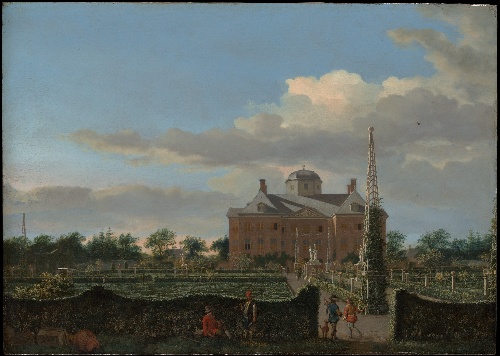
Title: The Huis ten Bosch at The Hague and Its Formal Garden (View from the South)
Artist: Jan van der Heyden
Artist bio: Dutch, Gorinchem 1637–1712 Amsterdam
Date: ca. 1668–70
Object type: Painting
Classification: Paintings
Medium: Oil on wood
Dimensions: 15 3/8 x 21 3/4 in. (39.1 x 55.2 cm)
Department: European Paintings
Credit line: Gift of Edith Neuman de Végvár, in honor of her husband, Charles Neuman de Végvár, 1964
Accession year: 1964
Repository: Metropolitan Museum of Art, New York, NY
Tags: Gardens|Houses